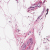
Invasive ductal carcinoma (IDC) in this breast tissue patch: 0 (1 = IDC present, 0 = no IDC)